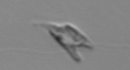
Label: Chrysochromulina_lanceolata